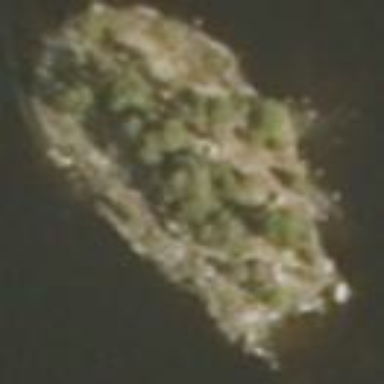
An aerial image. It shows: Island.